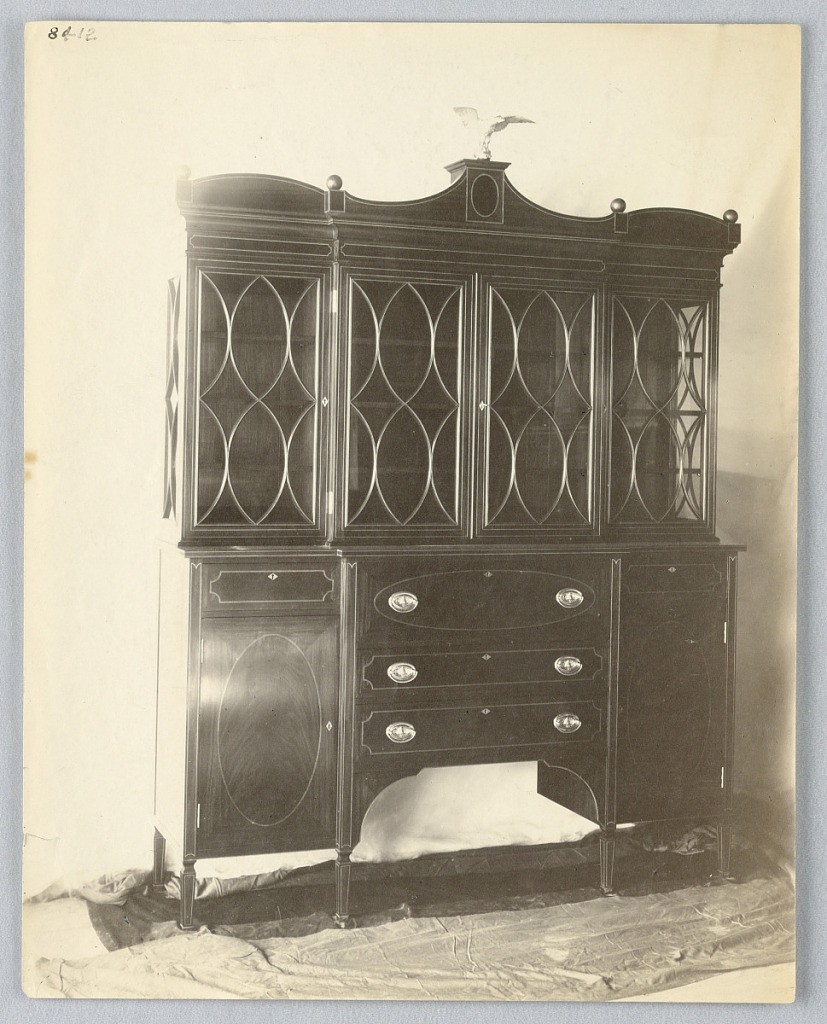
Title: Tall China Cabinet with Eagle Motif
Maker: A.N. Davenport Co.
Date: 1900–05
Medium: Photograph on paper, pen and black ink
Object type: Photograph
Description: Tall china cabinet with tri-partite lower front consisting of 3 drawers flanked by 2 doors and molded top with sphere-shaped finials and carved eagle center.